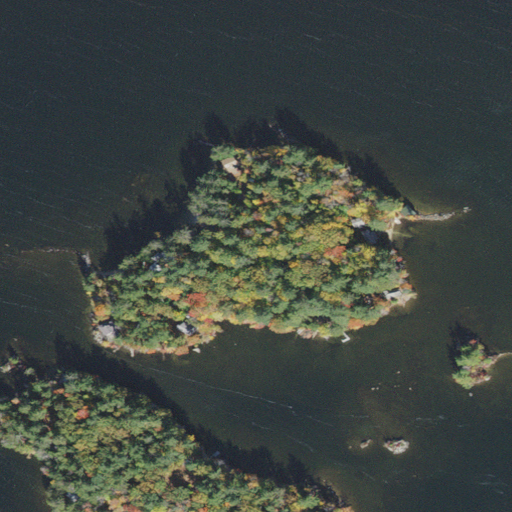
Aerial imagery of island in New Hampshire named Poplar Island containing open water, evergreen forest, mixed forest, herbaceous wetlands, open development, low intensity development, grassland, and woody wetlands